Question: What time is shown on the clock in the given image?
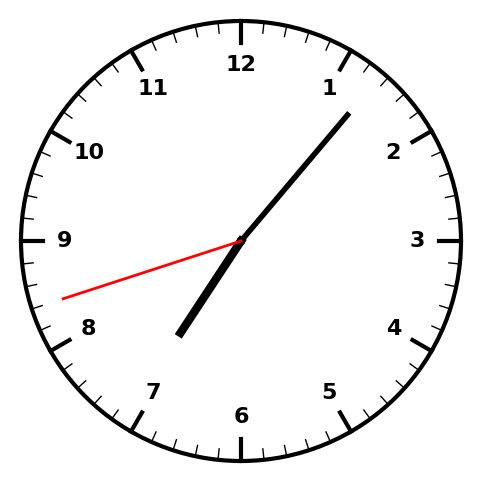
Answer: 07:06:42